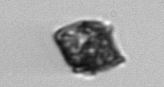
Label: Kryptoperidinium_triquetrum